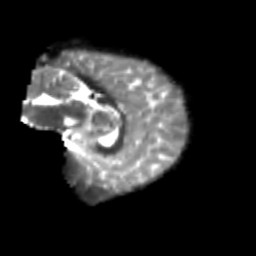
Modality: T2w
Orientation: sagittal
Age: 9
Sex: male
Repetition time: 9.512 s
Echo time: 0.089 s